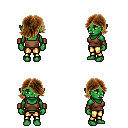
a pixel art fantasy rpg character, female body template, orc, green skin, brown pirate shirt, gold greaves, brown swoop hairstyle, leather bracers, four views (front, back, left, right), 2x2 character sprite sheet, small pixel art, hard edges, no anti-aliasing